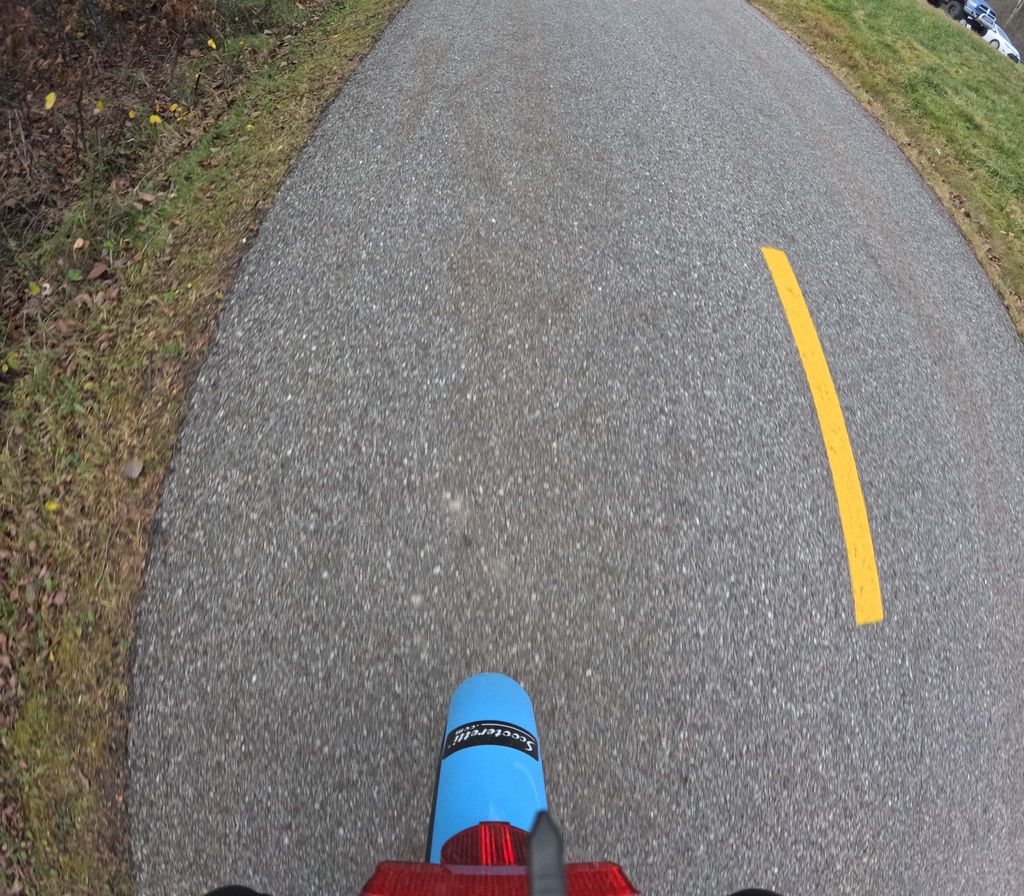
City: ottawa-gatineau